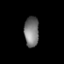
Tissue: prostate
Cell type: Myeloid cells
Senescence score: 0.7054
Nuclear area (px): 432
Mean DAPI intensity: 120.431